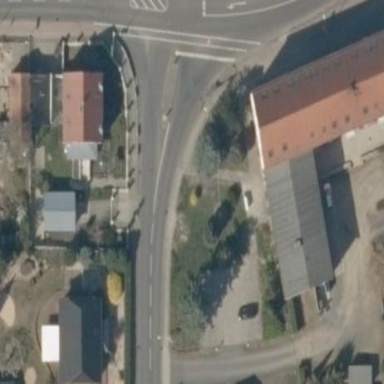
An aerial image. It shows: Building with gabled roof.